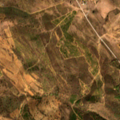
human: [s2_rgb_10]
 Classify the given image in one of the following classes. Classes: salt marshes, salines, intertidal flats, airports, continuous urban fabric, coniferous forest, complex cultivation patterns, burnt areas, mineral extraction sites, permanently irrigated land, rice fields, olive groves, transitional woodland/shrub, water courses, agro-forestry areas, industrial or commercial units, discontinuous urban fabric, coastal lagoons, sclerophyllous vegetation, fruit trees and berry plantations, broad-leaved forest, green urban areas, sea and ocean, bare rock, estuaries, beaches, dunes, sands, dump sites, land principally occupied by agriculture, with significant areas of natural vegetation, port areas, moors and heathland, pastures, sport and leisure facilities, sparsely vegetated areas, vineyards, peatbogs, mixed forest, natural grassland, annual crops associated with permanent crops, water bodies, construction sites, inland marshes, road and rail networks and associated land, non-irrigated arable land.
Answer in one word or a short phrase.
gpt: land principally occupied by agriculture, with significant areas of natural vegetation, agro-forestry areas, sclerophyllous vegetation, transitional woodland/shrub